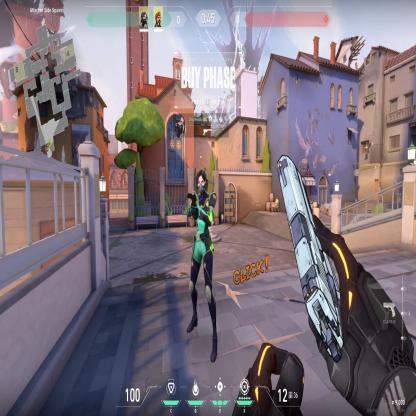
Label: teammate